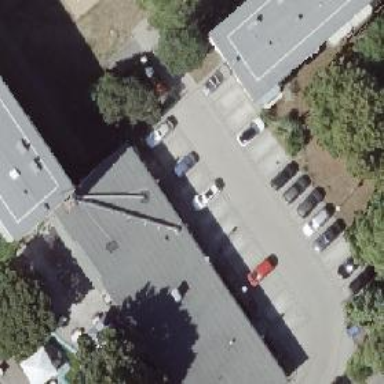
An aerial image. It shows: Commercial building with flat roof colored in silver.